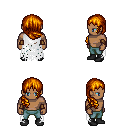
a pixel art fantasy rpg character, male body template, human, dark skin, white tattered cape, teal pants, dark blonde right-swept hairstyle, cloth bracers, black shoes, four views (front, back, left, right), 2x2 character sprite sheet, small pixel art, hard edges, no anti-aliasing